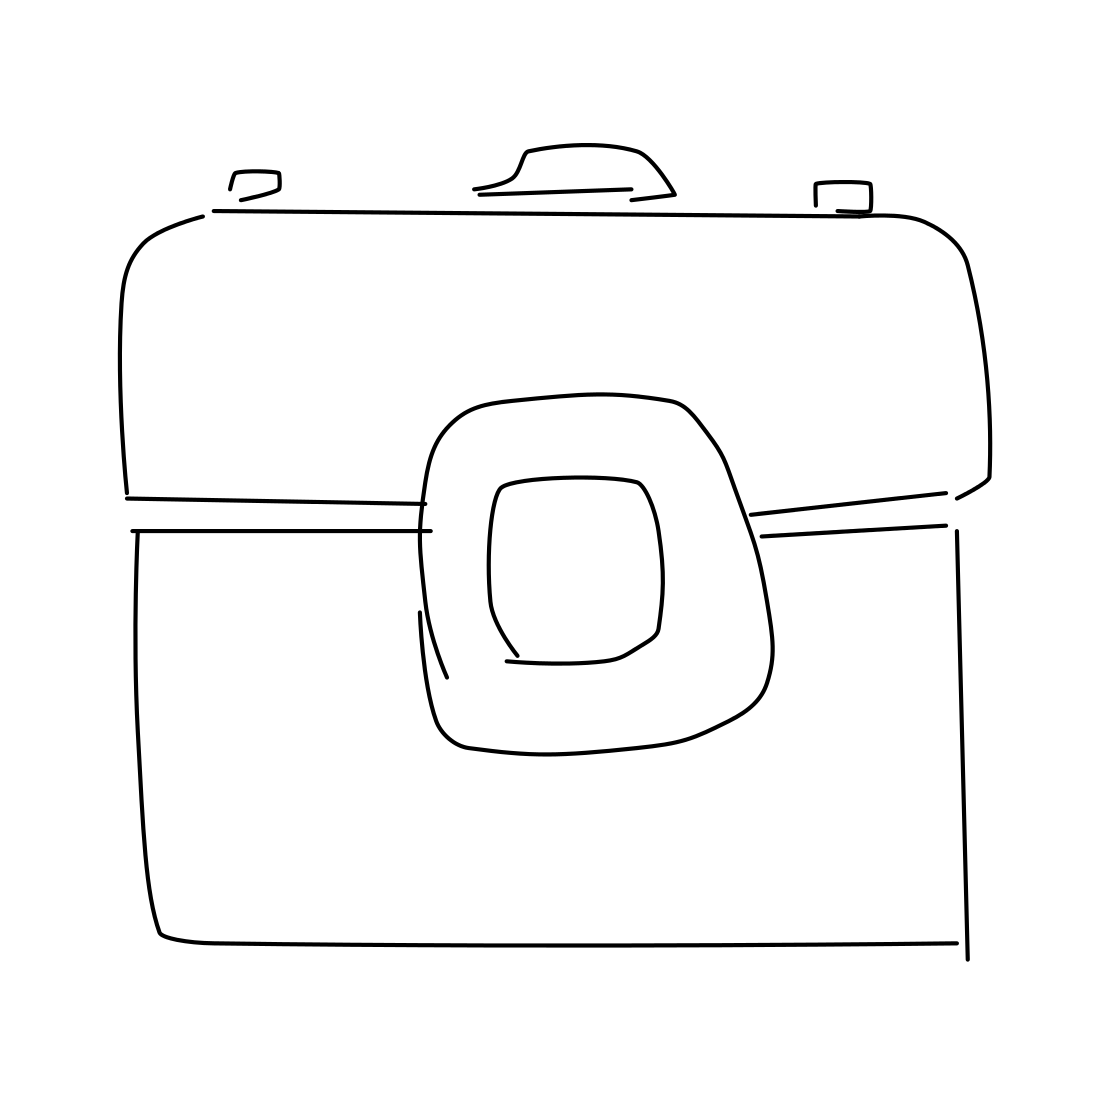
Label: camera